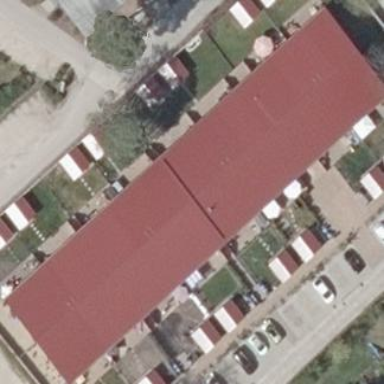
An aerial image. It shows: Residential building.